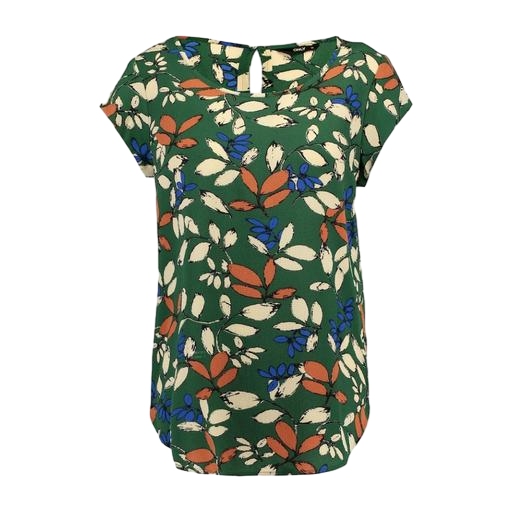
green sleeveless floral-print shirt, multicolor floral-print t-shirt only macy, green lola sophie printed blouse, white background